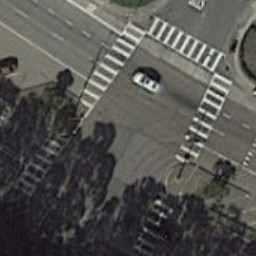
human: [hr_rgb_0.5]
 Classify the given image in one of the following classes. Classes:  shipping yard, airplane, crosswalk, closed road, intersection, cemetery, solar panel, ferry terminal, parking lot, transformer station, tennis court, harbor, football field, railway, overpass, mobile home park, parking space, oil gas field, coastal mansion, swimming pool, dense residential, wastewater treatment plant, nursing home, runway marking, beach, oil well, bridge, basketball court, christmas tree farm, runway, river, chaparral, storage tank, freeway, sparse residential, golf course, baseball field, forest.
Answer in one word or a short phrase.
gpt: crosswalk